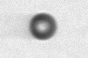
Label: bead